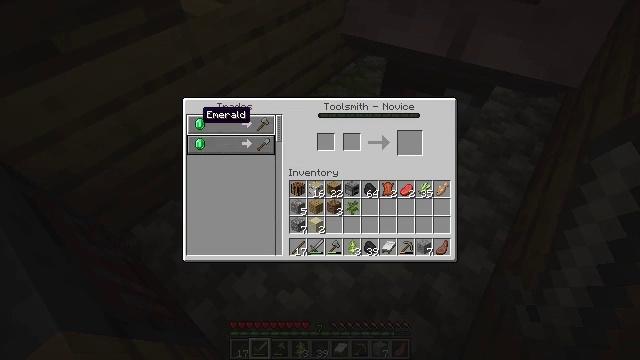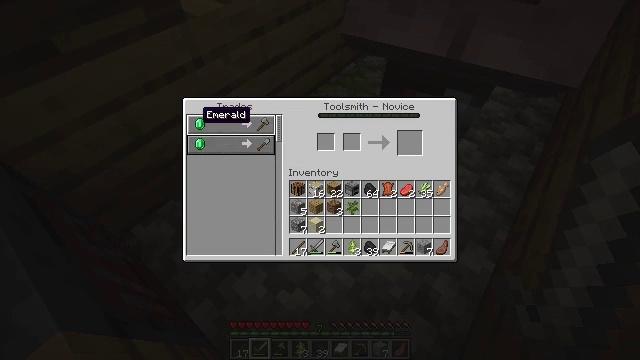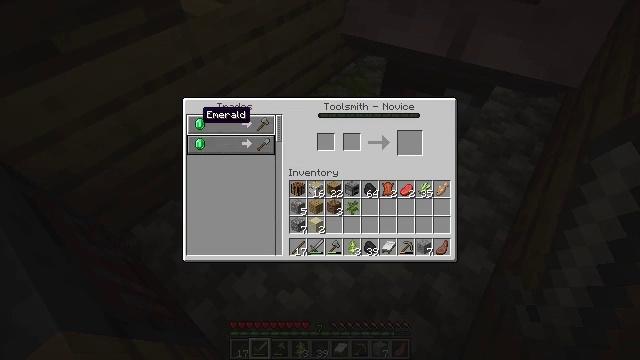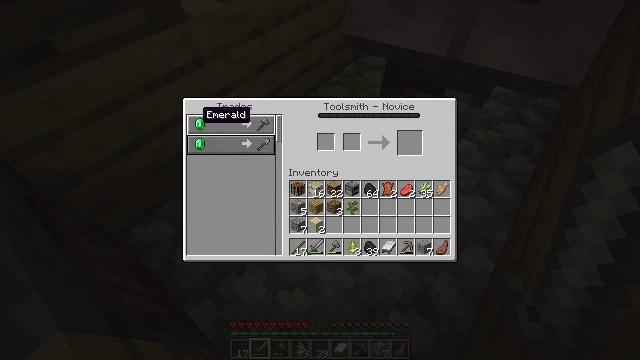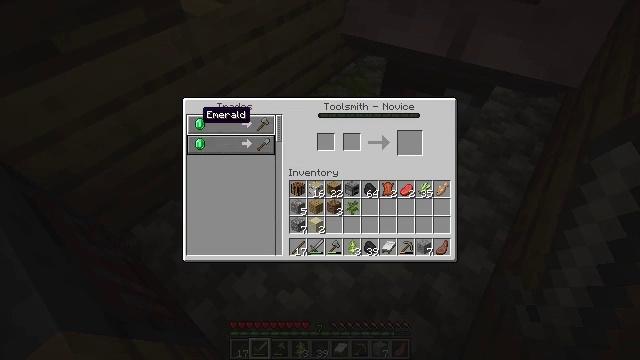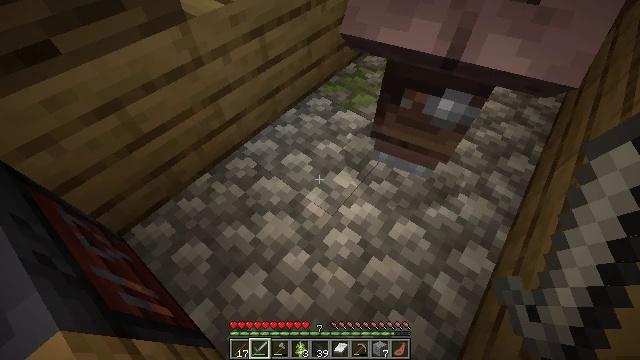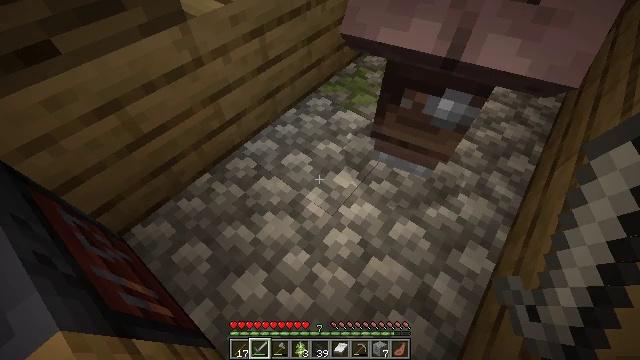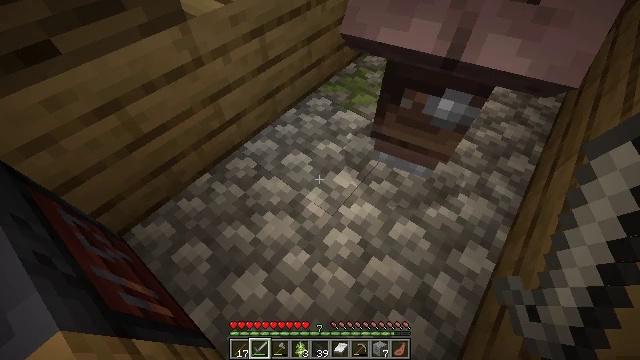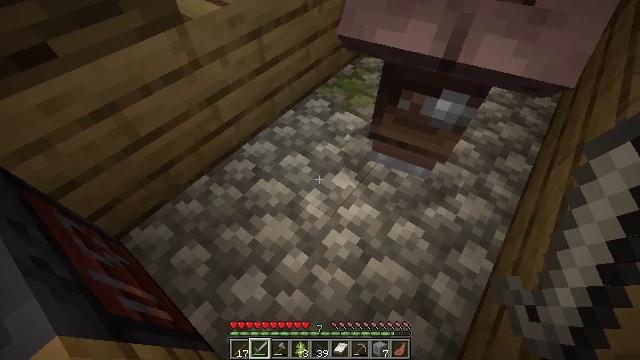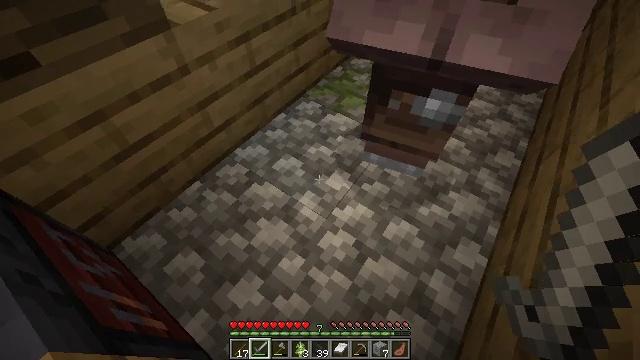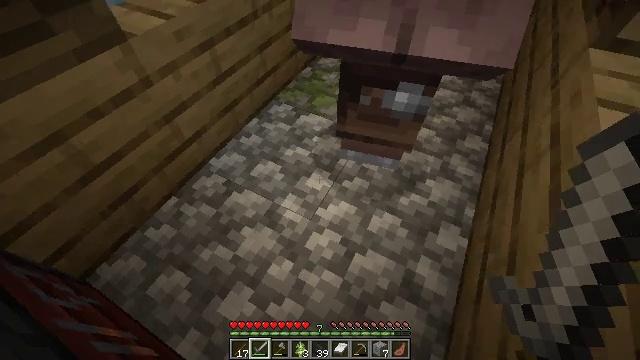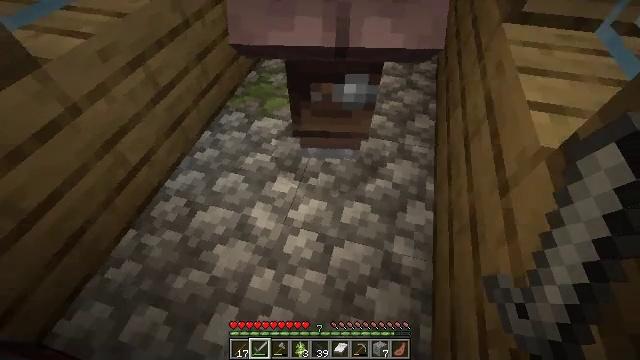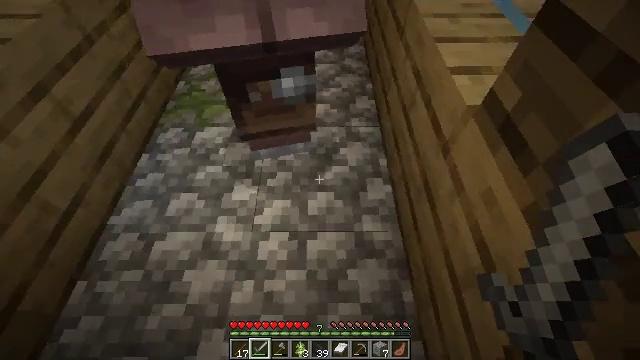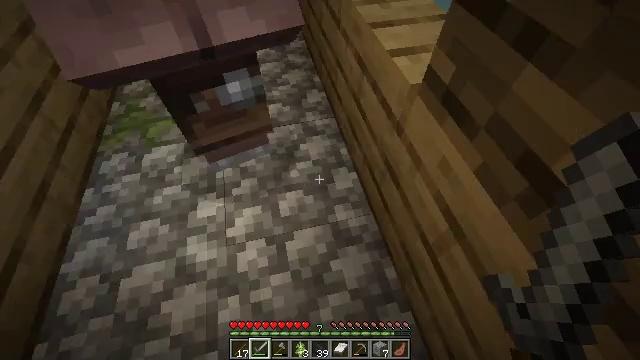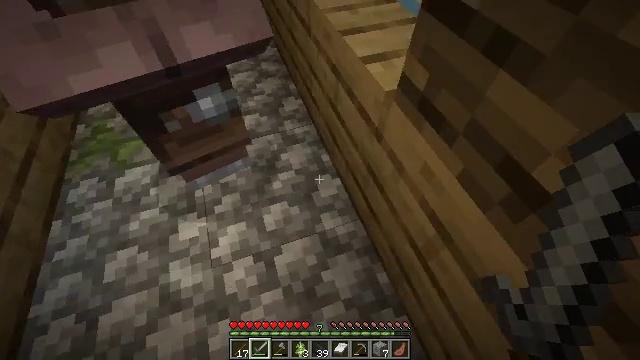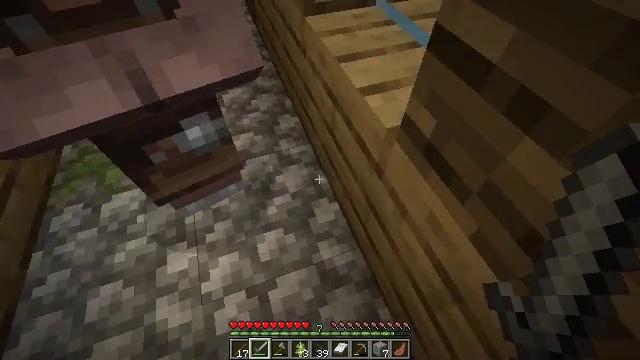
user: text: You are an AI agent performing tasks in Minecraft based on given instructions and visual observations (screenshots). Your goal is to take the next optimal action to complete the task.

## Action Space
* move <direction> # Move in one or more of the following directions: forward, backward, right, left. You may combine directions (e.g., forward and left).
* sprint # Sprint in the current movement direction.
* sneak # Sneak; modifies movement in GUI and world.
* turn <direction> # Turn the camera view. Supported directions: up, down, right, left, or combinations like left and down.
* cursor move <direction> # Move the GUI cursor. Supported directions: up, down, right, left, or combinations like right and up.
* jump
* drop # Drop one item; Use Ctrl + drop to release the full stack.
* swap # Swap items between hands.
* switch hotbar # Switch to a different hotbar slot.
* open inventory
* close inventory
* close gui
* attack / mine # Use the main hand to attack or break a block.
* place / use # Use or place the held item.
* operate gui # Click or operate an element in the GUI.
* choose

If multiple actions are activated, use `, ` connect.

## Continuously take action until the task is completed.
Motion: motion action
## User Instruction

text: Remove the tall grass to clear the area.
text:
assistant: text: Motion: no_op
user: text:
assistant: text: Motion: no_op
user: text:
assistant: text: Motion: no_op
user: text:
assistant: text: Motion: no_op
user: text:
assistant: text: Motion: no_op
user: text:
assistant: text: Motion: close gui
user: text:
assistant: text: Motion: open inventory
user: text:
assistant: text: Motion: open inventory
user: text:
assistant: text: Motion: turn right
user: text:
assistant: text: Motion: turn right
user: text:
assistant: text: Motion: turn right
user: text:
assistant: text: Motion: turn right and down
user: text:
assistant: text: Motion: turn right
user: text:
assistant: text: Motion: move forward, turn right
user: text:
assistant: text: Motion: move forward, turn up
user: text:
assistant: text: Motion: move forward, turn up
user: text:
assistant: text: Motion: move forward, turn up
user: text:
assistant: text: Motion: move forward, turn up
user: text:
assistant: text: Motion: move forward, turn up
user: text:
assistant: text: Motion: move forward, turn left and up
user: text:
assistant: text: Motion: move forward, turn left and up
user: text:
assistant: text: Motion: move forward, turn left and up
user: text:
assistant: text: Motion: move forward, turn left and up
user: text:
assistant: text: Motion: move forward, turn left and up
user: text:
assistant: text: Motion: move forward, turn left
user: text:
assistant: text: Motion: move forward, turn left and up
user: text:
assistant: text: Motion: move forward
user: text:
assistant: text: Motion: move forward
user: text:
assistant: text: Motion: move forward
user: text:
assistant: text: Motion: move forward, turn right and up